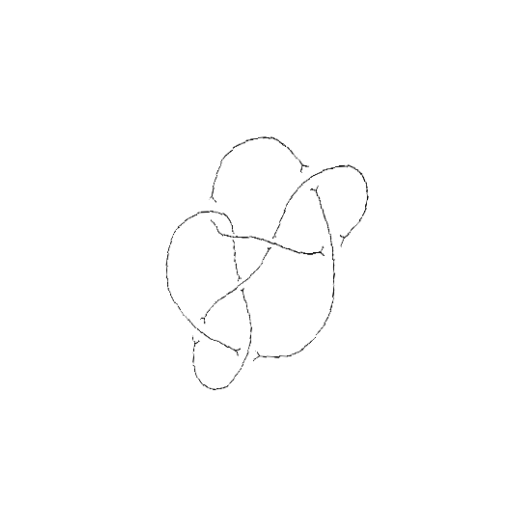
Crossing number: 8